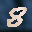
Label: 8